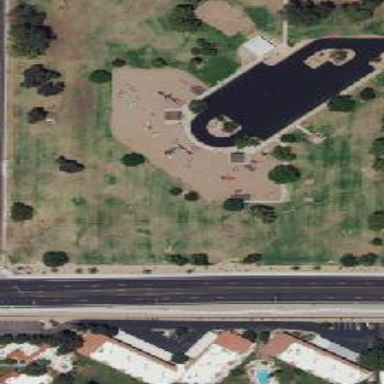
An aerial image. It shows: Playground area for leisure land.